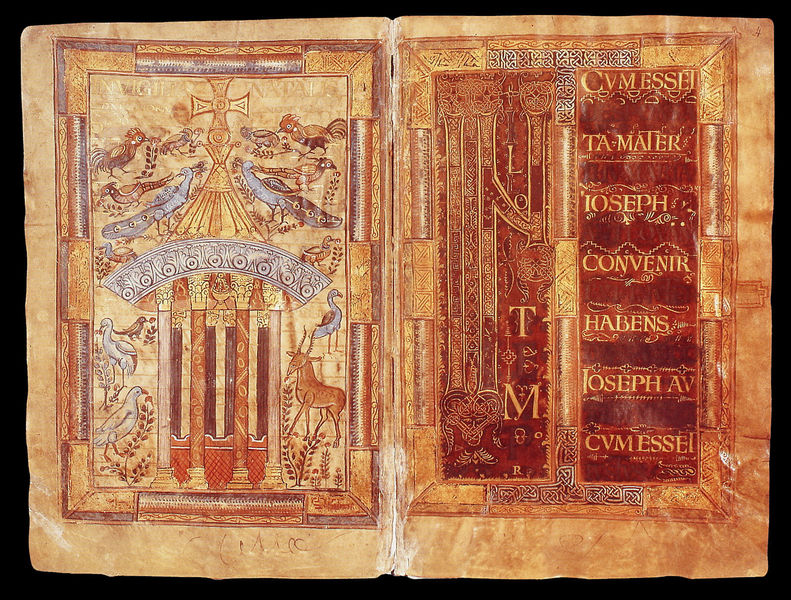
Titel: Godescalc Evangelistar
Standort: Herkunftsort: Aachen (EU - D)
Institution: Paris, Bibliothèque Nationale
Schlagwörter: zeichnung, rot, tiere, rahmen, vögel, schrift, ornamente, stil, buch, kreuz, tauben, initialen, buchstaben, pfau, namen, seiten, hirsch, christlich, hahn, huhn, latein, werk, storch, lebewesen, psalter, hanh